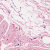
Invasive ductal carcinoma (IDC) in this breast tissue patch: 0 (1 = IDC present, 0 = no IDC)